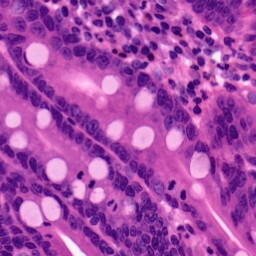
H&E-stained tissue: Pancreatic